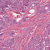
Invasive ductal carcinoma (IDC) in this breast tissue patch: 1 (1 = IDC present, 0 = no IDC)